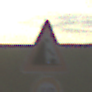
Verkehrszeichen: SteinschlagLinks
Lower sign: Geschwindigkeit60
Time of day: SunriseSunset
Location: Outdoor (Nature)
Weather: PartlyCloudy
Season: NotSpecified
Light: Natural